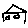
Label: house